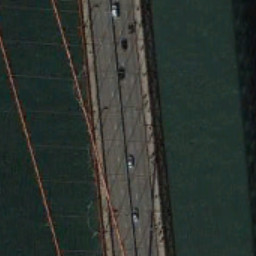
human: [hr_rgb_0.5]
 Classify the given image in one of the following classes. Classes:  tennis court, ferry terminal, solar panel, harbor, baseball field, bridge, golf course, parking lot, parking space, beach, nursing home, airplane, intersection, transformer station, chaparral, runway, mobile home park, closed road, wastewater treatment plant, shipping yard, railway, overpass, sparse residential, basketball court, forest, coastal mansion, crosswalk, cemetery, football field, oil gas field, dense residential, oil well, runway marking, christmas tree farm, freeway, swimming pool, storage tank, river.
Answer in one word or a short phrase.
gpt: bridge